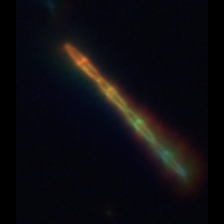
Taxon: Psuedo-nitzschia
Group: Diatoms